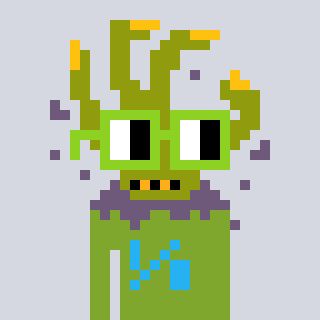
a pixel art character with square light green glasses, a zombie-hand-shaped head and a slimegreen-colored body on a cool background